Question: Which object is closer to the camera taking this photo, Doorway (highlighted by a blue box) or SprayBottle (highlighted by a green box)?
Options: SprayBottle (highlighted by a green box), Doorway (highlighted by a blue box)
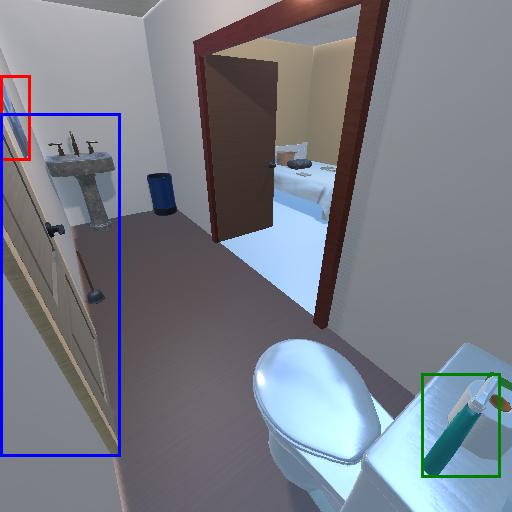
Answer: SprayBottle (highlighted by a green box)